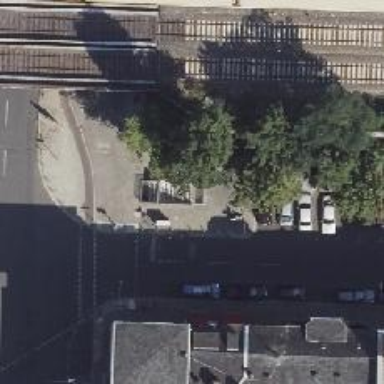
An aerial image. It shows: Subway entrance designated as public transport entrance.